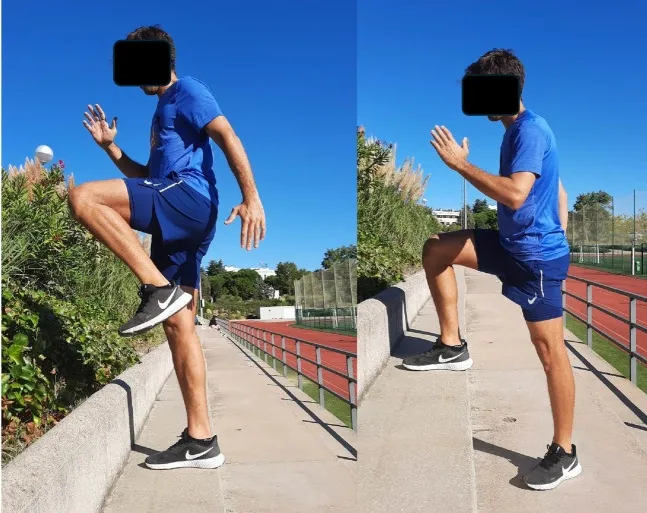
One leg step up exercise.
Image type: medical_photograph (skin_photograph)